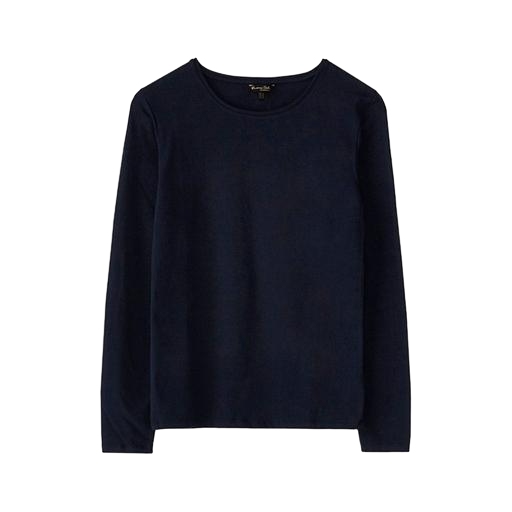
long sleeve tee, longsleeve t-shirt, loose fit t-shirt, white background